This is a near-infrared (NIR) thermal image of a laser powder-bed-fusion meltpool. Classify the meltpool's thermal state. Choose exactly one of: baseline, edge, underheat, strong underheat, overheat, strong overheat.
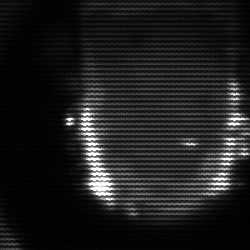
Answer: baseline